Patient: sex M, age 35
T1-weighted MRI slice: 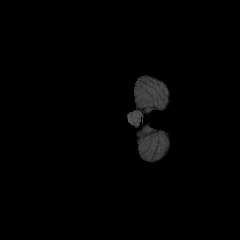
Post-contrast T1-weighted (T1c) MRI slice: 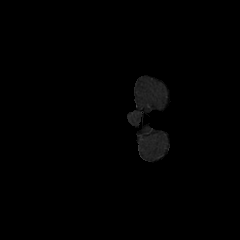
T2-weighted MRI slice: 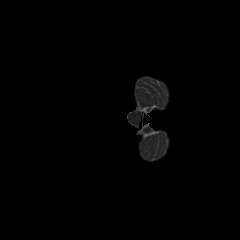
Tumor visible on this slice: no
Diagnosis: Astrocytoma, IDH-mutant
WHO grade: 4